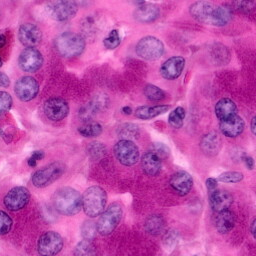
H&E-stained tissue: Pancreatic